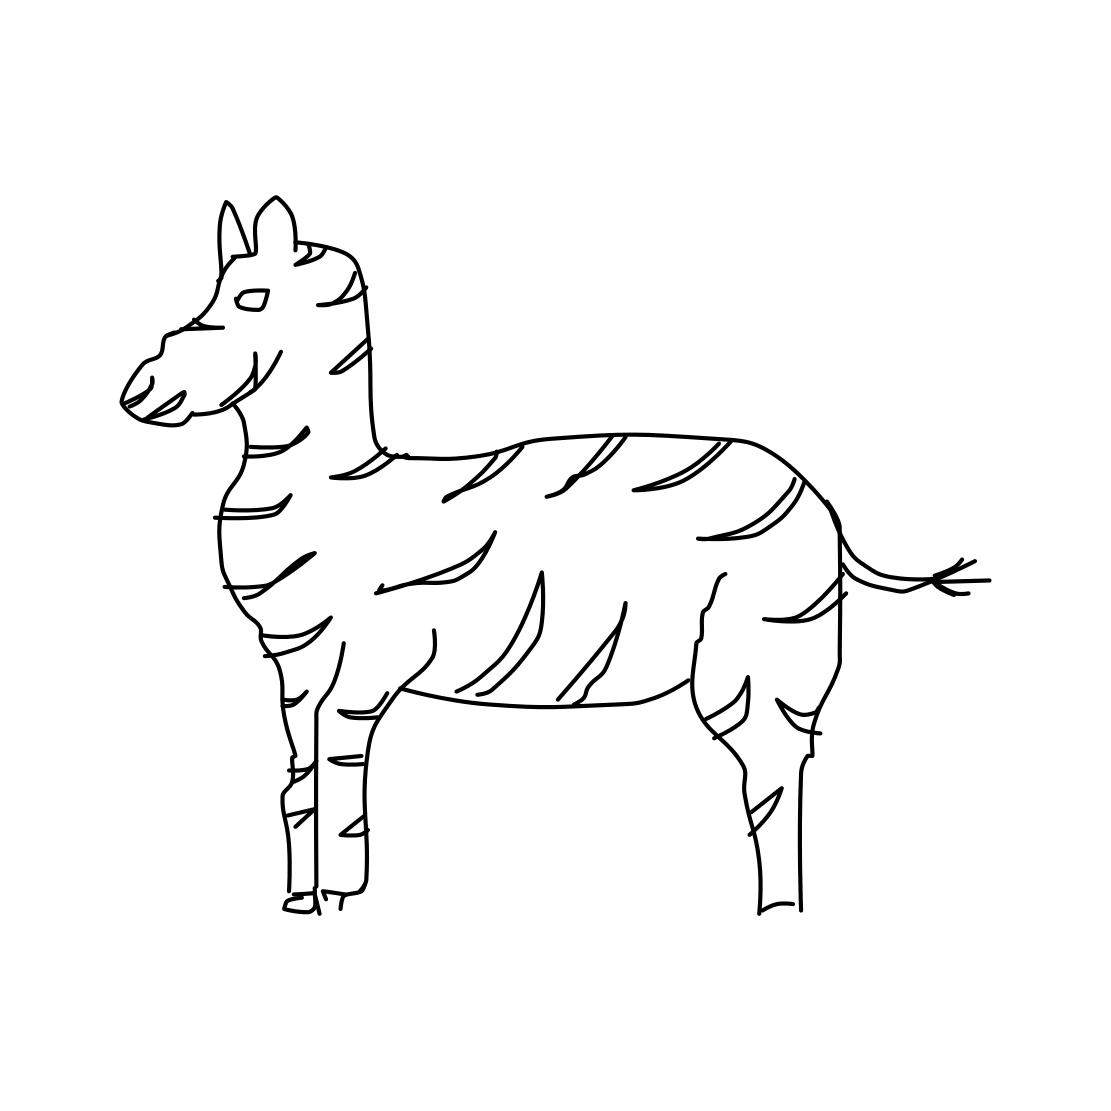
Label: zebra